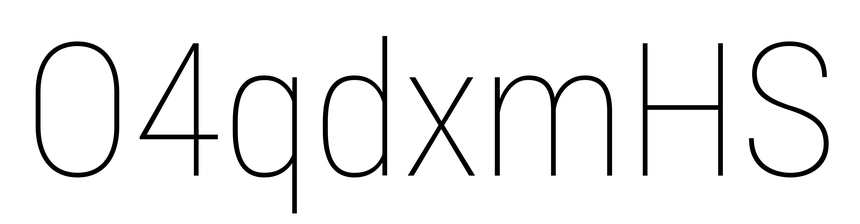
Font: Roboto_Condensed_Thin